Field crop: tomato
Growth stage: 1
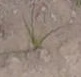
Species: cyperus